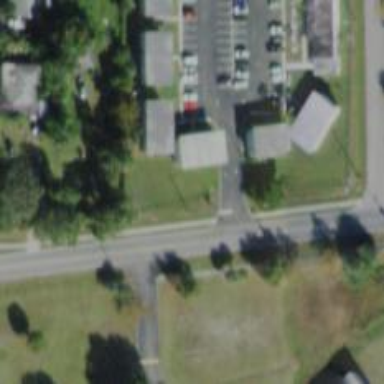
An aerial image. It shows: Tertiary road with asphalt surface and sidewalk on the left.